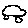
Label: car